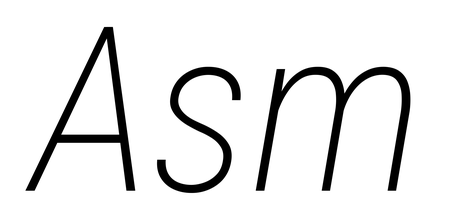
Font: Roboto-Italic_Condensed_ExtraLight_Italic